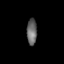
Tissue: prostate
Cell type: T cells
Senescence score: 0.2356
Nuclear area (px): 260
Mean DAPI intensity: 103.504